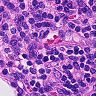
Metastatic tissue present: no